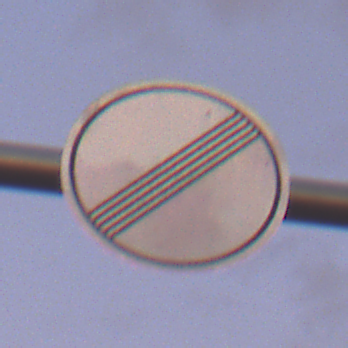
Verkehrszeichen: EndeSaemtlicherBegrenzungen
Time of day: SunriseSunset
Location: Outdoor (Nature)
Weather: PartlyCloudy
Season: NotSpecified
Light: Natural